Current action and preconditions to check: path_clear

Your task: For each precondition in the list above, predict whether it will hold at this action.

Consider the current scene as observed from the mobile robot's camera, and analyze the predicted future states of all dynamic agents (e.g., people, animals, vehicles, or any moving entities) within the NEXT SECOND.

IMPORTANT: Only answer "very likely" if you are absolutely certain—based on strong, clear evidence—that a dynamic agent will violate the precondition in the predicted future state. Do NOT answer "very likely" for unlikely, ambiguous, or low-probability risks.

Ask yourself for each precondition: Is there a high probability, with clear and convincing evidence, that the predicted future states of any dynamic agent will interfere with the predicted future state of the currently executing action within the NEXT SECOND, causing that precondition to fail?

Assess the risk level based on these predictions. Use "likely" or "very likely" if motions create a clear risk of interference.

Use "neutral" or "improbable" if agents are nearby but their predicted paths are clearly diverging or non-conflicting.

Failure Risk Categories: "very improbable", "improbable", "neutral", "likely", "very likely"

Answer Format: Output ONLY the probability_of_failure value from these categories: "very improbable", "improbable", "neutral", "likely", "very likely"

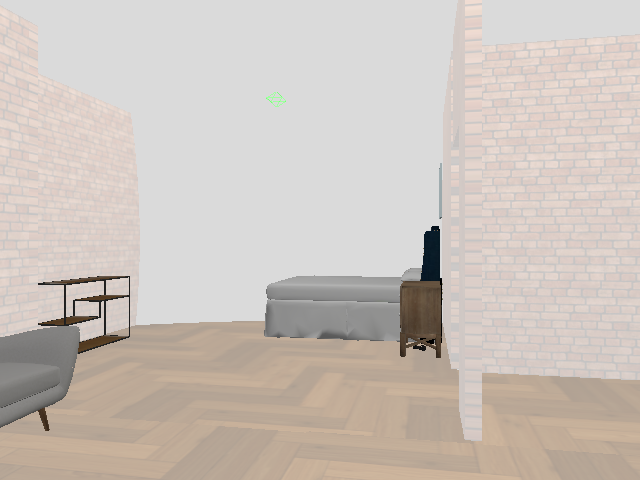

Answer: very improbable